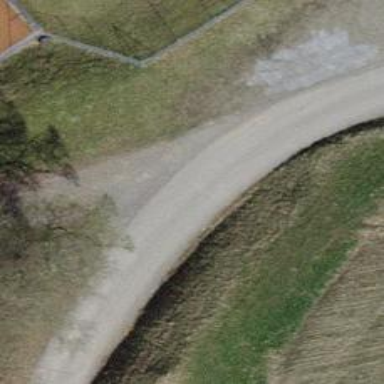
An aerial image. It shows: Dirt path.